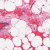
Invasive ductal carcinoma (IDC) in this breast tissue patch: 0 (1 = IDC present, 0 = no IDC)